Question: I made this implementation of the BSPLINE curve. I Followed the usual definition presented in <URL>
t is the knot vector.
'''
#include <stdio.h>
double N(int i, int k, double u, double t[])
{
if(k == 1)
{
if(u >= t[i] && u < t[i+1])
return 1.0e0;
else {
return 0.0e0;
}
}
return ((u - t[i])*N(i, k -1, u, t))/(t[i+k-1] - t[i]) + ((t[i+k] - u)*N(i+1, k-1, u, t))/(t[i+k] - t[i+1]);
}
double pu(double u, double x[], int n, int k, double t[])
{
int i;
double r = 0.0e0;
for(i = 0; i < n; i++)
{
r += x[i]*N(i, k, u, t);
}
return r;
}
int main()
{
double t[] = {0.0, 0.5, 1, 2, 3, 4, 4.5, 5}; //knot vector
double x[] = {-30.0, 25.0, 9.0, 20.0, 25.0, 31.0}, y[] = {-5.0, -10.0, 3.0, -10.0, -5.0, 25.0}; //the points
double u;
for(u = 0.0e0; u < 5.0; u+=0.01e0)
{
printf("%lf %lf
", pu(u, x, 6, 2, t), pu(u, y, 6, 2, t));
}
return 0;
}
'''
The problem is that when I plot the computed points I see that there is an unexpected behavior at the beginning and end of the curve.
For instance:

I can not understand why this happens, try changing the values of t, but it seems that is not it.
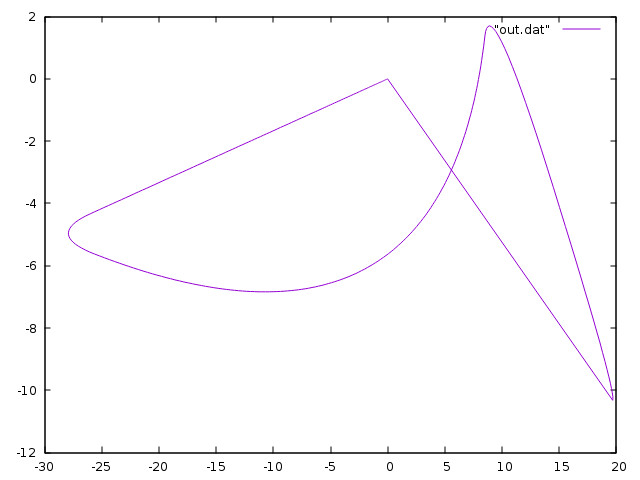
Answer: There are two implementations of bspline: uniform and standard. In uniform the first and the last control points are not interpolated and in the standard knot sequence both are interpolated. In uniform, you can have uniform knots usually 1,2,3,... For standard knot sequence if you have order k (degree k-1) you should have k zeros, k ones and fill in the middle with 1/(m-k+2) where m is the number of control points. For example, having 5 control points and order 3, knot sequences are 0, 0, 0, 0.25, 0.5, 0.75, 1, 1, 1.
In addition, using delta functions you can have a much better implementation rather than computing N function. Delta function benefits from the local support of bspline. I suggest you take a look at the course notes that I teach at the University of Calgary:
<URL>
Check page 40 algorithm 3.3.
Hopefully it's helpful.